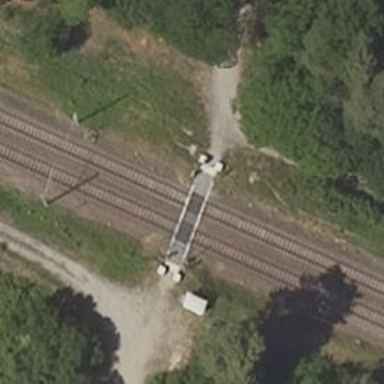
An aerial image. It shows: Railway crossing with full barrier.